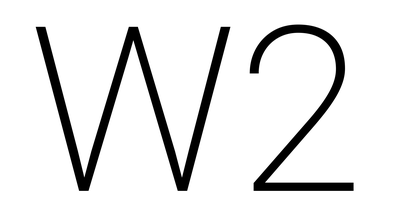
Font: Roboto_ExtraLight